Field crop: maize
Growth stage: 2
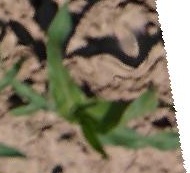
Species: maize